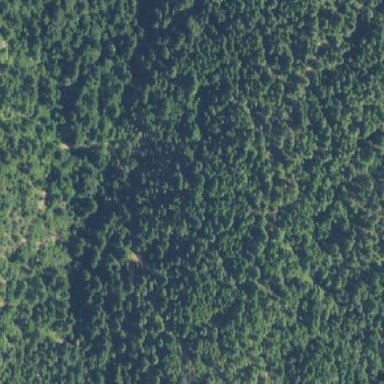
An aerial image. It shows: Forest area.